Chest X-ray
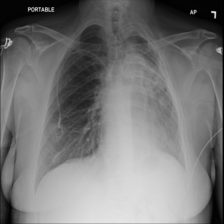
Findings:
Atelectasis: negative
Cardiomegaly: negative
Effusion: negative
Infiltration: negative
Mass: negative
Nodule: negative
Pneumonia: negative
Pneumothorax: negative
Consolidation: negative
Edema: negative
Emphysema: negative
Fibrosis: negative
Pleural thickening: negative
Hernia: negative